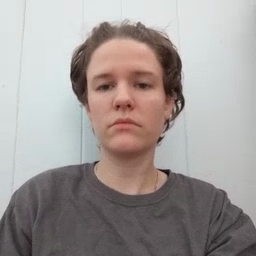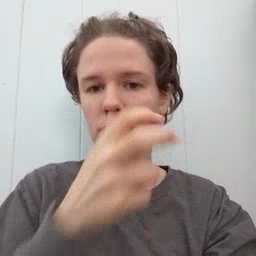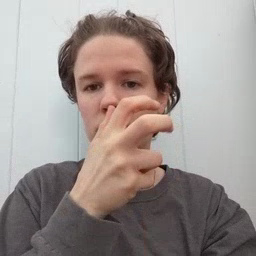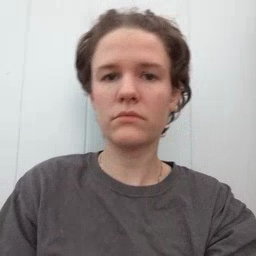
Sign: bug